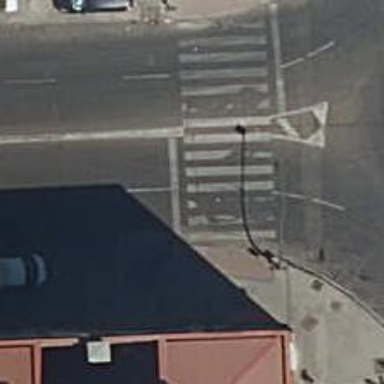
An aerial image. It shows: Uncontrolled road crossing.